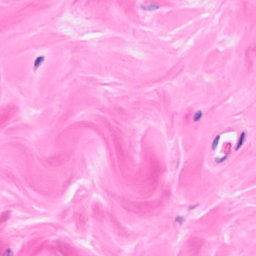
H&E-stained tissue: Breast